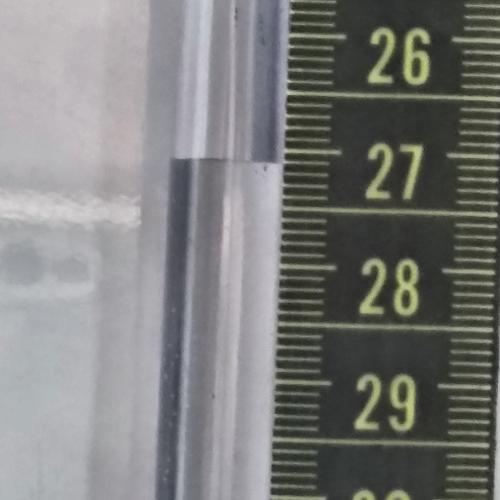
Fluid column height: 27.1 cm